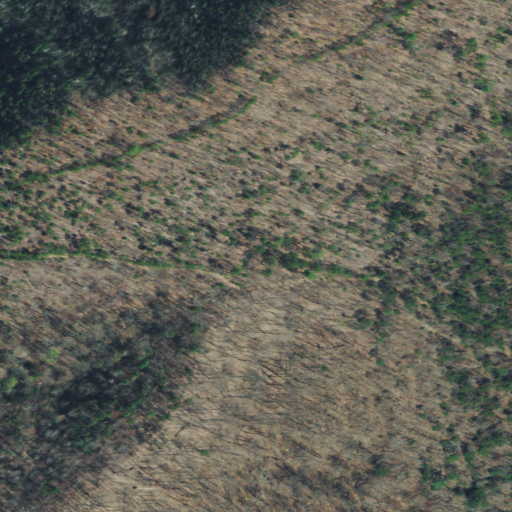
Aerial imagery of gap in Tennessee named Berry Gap containing deciduous forest and mixed forest